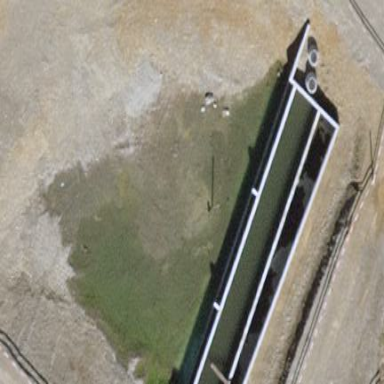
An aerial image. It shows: Sewage reservoir.